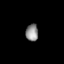
Tissue: lung
Cell type: Endothelial cells
Senescence score: 0.7195
Nuclear area (px): 205
Mean DAPI intensity: 144.59